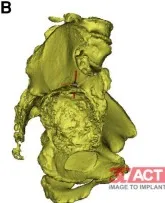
(A,B) Right acetabulum bone defects shown by 3D-reconstruction.
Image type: radiology (ct)